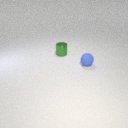
small green metal cylinder behind small blue rubber sphere